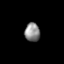
Tissue: prostate
Cell type: Fibroblasts
Senescence score: 0.7516
Nuclear area (px): 279
Mean DAPI intensity: 138.523